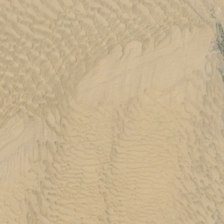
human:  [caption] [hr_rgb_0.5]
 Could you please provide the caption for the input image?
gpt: many ripples are in a piece of yellow desert .

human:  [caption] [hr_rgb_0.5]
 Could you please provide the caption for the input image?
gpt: many ripples are in a piece of yellow desert .

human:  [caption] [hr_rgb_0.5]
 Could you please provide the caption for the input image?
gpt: many ripples are in a piece of yellow desert .

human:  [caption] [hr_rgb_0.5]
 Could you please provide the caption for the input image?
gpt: many ripples are in a piece of yellow desert .

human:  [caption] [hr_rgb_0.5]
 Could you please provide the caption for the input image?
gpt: many ripples are in a piece of yellow desert .